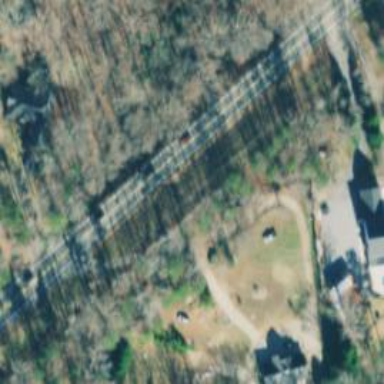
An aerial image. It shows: Driveway leading to service road.